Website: bh-photo
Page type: customer-info-address
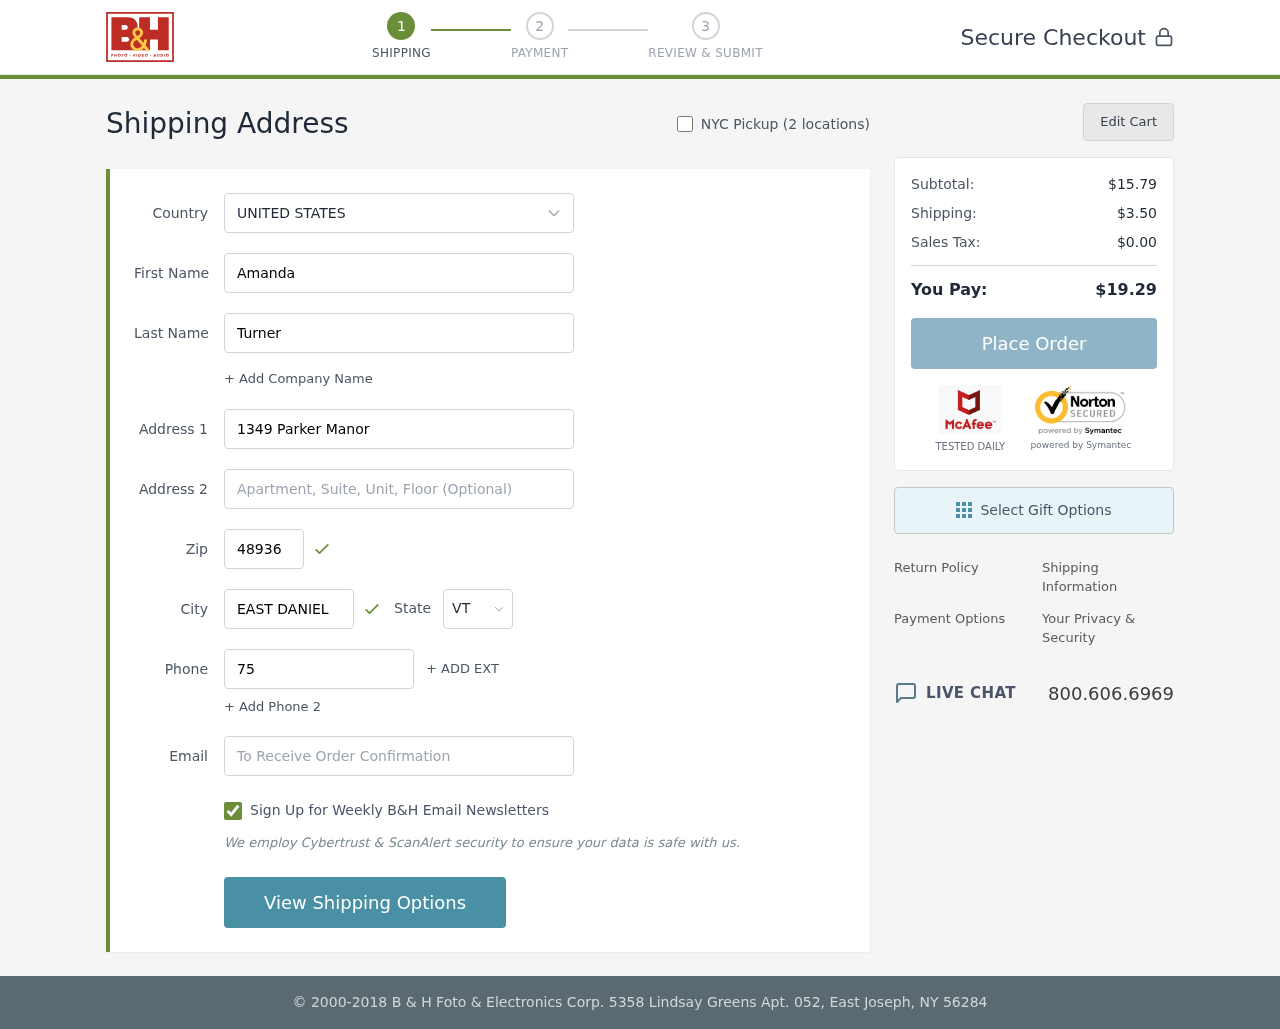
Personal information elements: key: PII_CITY
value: East Daniel
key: PII_COUNTRY
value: United States
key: PII_EMAIL
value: aturner@yahoo.com
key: PII_FIRSTNAME
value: Amanda
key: PII_LASTNAME
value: Turner
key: PII_PHONE
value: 7534264009
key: PII_POSTCODE
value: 48936
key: PII_STATE_ABBR
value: VT
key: PII_STREET
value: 1349 Parker Manor
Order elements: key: ORDER_SUBTOTAL
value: $15.79
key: ORDER_SHIPPING_COST
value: $3.50
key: ORDER_TAX
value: $0.00
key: ORDER_TOTAL
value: $19.29